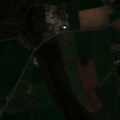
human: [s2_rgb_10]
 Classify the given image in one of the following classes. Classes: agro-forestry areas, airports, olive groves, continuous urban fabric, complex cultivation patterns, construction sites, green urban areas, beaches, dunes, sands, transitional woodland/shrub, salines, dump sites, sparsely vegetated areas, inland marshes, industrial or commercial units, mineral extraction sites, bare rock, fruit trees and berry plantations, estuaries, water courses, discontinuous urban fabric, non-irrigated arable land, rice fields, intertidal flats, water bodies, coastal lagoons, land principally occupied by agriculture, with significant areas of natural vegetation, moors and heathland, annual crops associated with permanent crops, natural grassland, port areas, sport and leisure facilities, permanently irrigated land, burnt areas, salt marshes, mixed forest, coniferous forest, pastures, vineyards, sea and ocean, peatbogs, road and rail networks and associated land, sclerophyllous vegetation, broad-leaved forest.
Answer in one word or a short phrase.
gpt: discontinuous urban fabric, pastures, mixed forest